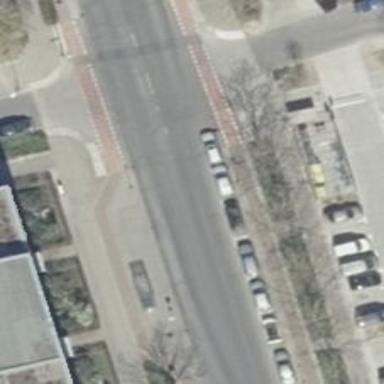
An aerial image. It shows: Unmarked road crossing.